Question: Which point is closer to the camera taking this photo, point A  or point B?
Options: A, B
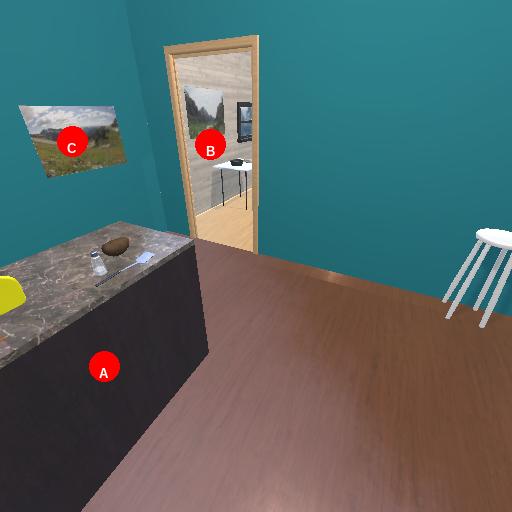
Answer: A